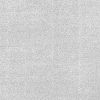
Atmospheric dust classification: dusty